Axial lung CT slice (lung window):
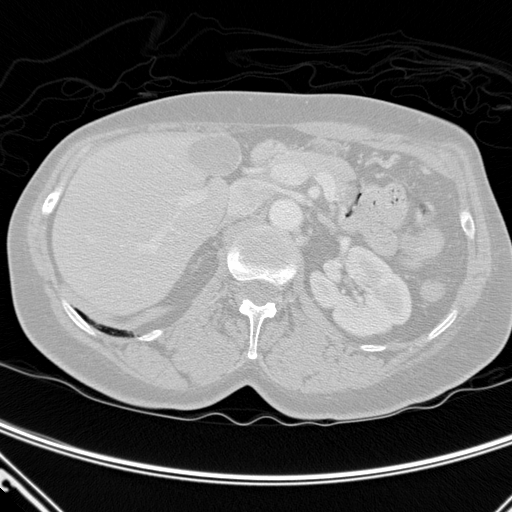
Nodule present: no